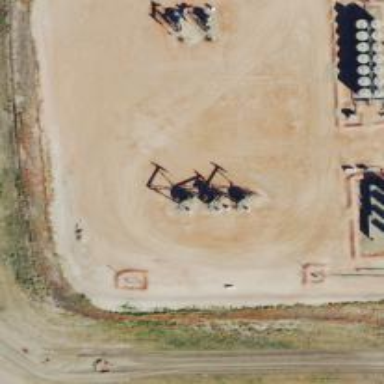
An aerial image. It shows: Petroleum well.